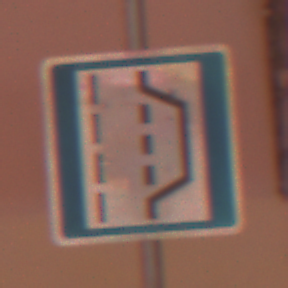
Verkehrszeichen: NothalteUndPannenbucht
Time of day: Night
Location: Outdoor (Urban)
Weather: Overcast
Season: Winter
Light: Artificial